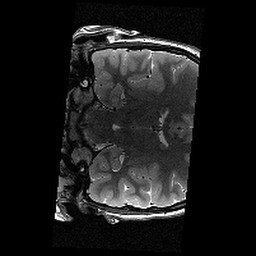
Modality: T2w
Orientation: coronal
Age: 14
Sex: female
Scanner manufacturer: siemens
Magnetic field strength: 3 T
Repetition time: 9.23 s
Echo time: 0.067 s